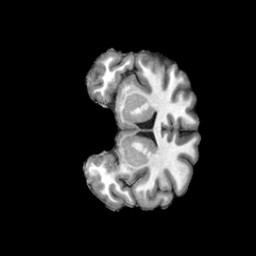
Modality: T1w
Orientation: coronal
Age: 27
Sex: male
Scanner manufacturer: siemens
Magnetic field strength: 3 T
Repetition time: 2.5 s
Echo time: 0.00222 s